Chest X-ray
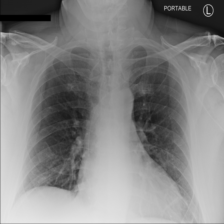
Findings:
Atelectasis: negative
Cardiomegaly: negative
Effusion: negative
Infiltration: negative
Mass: negative
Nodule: negative
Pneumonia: negative
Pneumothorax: negative
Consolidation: negative
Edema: negative
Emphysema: negative
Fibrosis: negative
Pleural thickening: negative
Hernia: negative